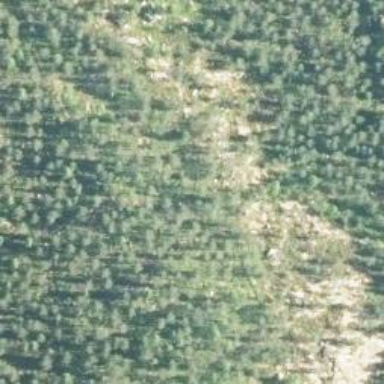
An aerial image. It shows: Natural cliff.